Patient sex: F
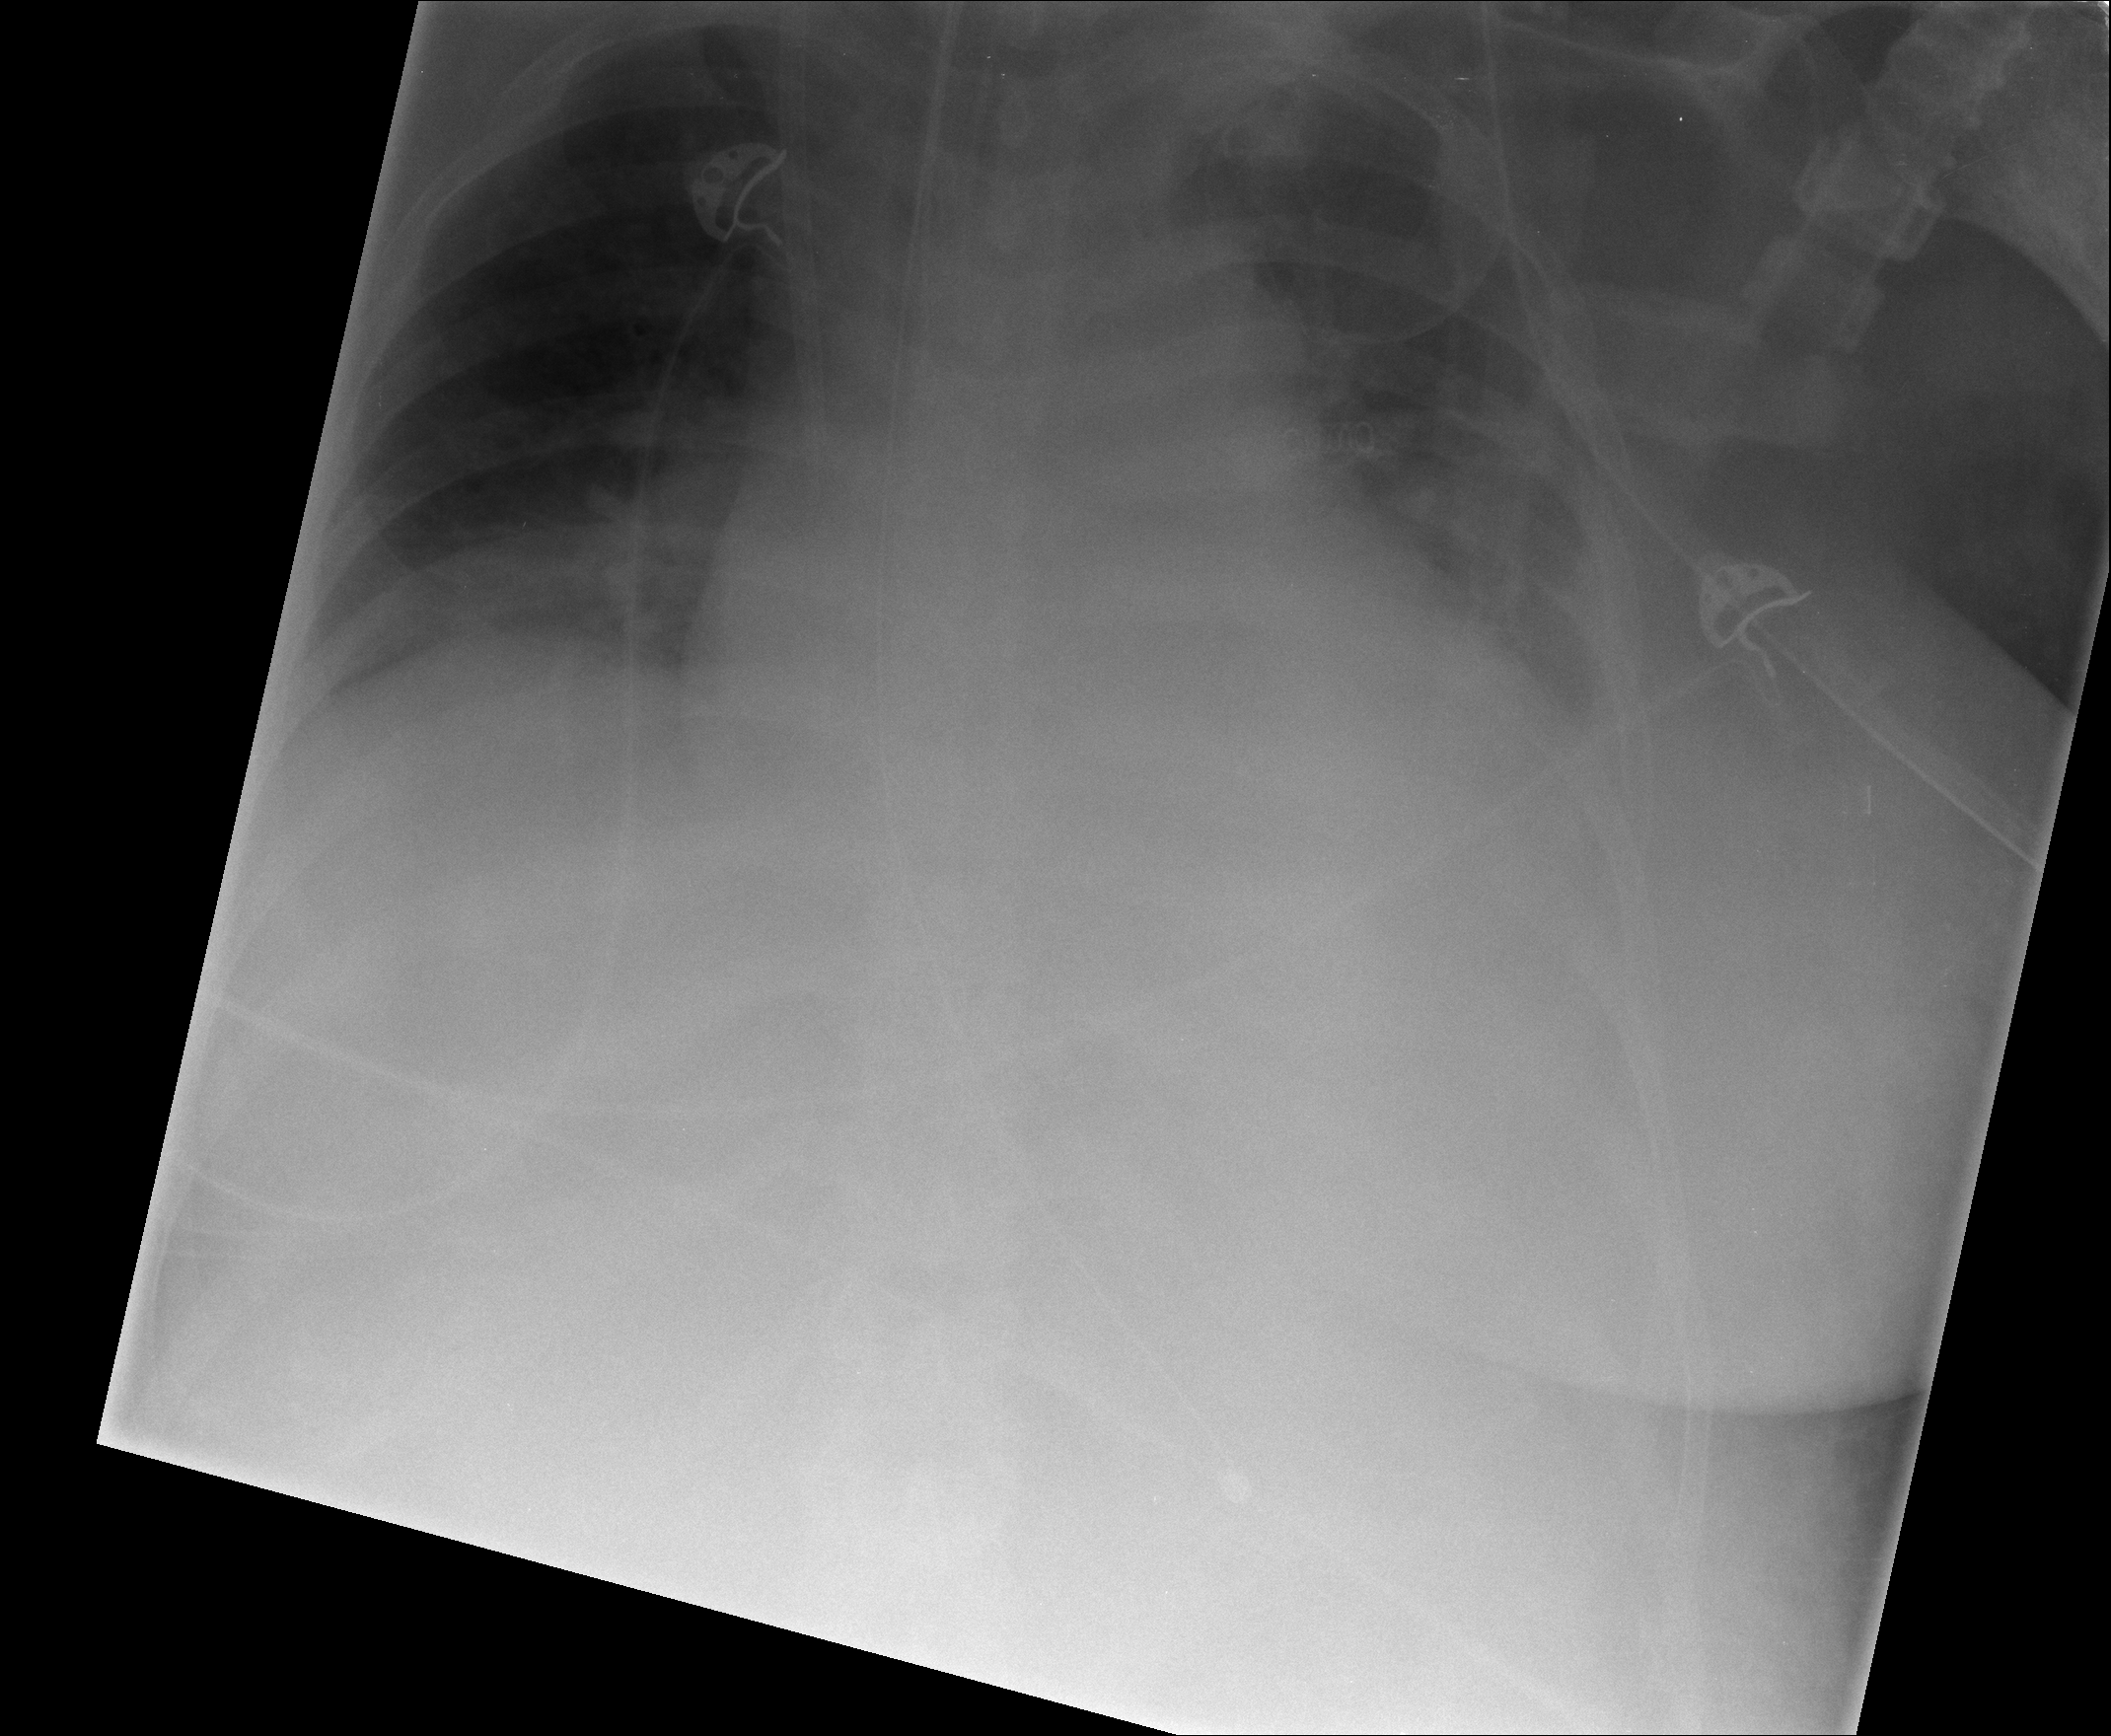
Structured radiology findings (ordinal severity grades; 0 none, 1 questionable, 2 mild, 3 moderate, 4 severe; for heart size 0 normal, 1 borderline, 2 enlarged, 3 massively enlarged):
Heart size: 2
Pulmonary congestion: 0
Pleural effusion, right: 0
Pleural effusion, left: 2
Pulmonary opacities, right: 0
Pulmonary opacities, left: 2
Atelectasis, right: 2
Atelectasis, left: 2